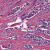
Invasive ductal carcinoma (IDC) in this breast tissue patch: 1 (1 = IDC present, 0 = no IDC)